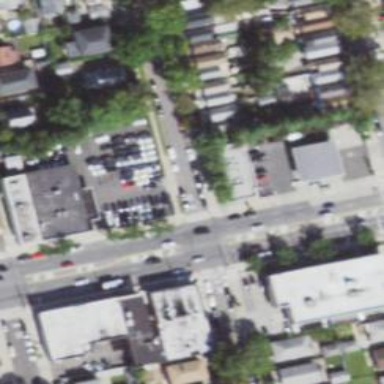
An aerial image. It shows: Convenience shop.